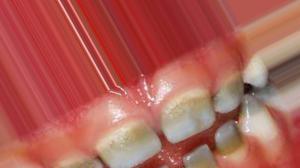
Condition: Tooth Discoloration